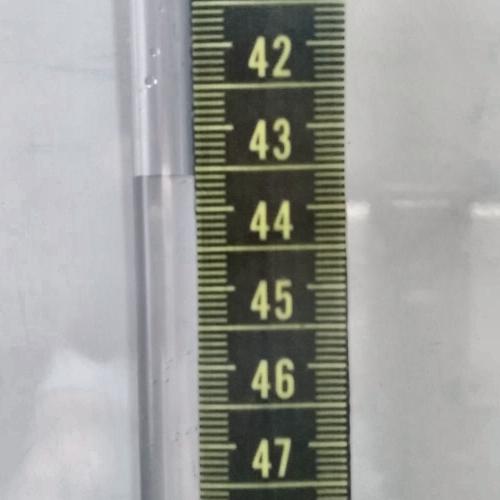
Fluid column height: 43.6 cm